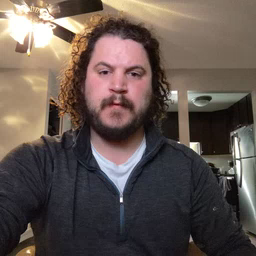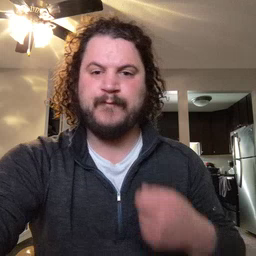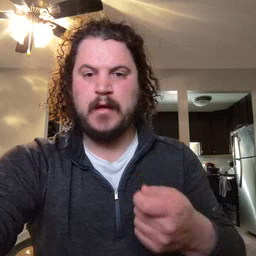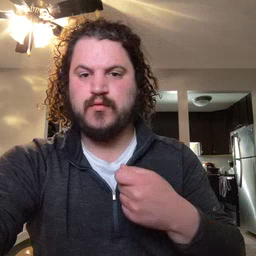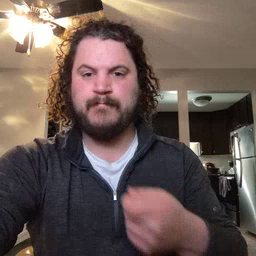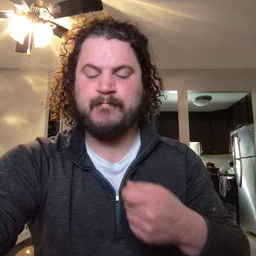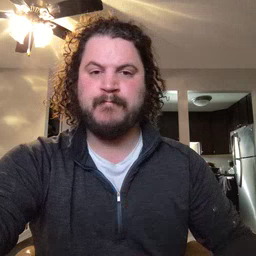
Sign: vacuum